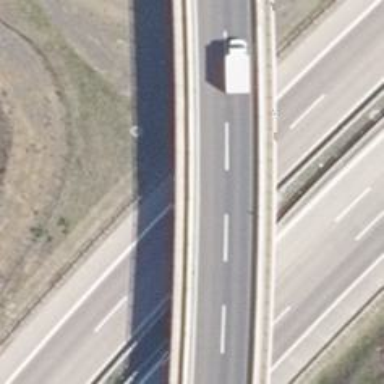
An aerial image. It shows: Concrete bridge on motorway link.